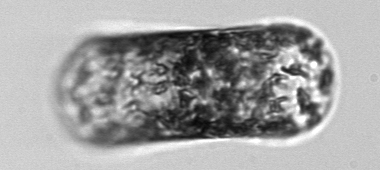
Label: Guinardia_flaccida